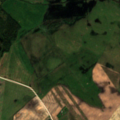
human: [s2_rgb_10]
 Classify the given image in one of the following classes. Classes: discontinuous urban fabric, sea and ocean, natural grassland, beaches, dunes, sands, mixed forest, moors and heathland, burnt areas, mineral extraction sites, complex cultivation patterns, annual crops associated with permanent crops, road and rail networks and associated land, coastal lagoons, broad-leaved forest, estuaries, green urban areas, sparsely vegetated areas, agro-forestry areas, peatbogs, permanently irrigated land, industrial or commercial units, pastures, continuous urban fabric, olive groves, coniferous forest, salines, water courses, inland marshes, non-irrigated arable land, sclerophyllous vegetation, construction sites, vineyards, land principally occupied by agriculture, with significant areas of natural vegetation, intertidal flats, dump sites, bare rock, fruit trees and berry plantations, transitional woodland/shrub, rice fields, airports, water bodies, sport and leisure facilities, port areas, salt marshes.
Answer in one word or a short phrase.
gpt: non-irrigated arable land, pastures, mixed forest